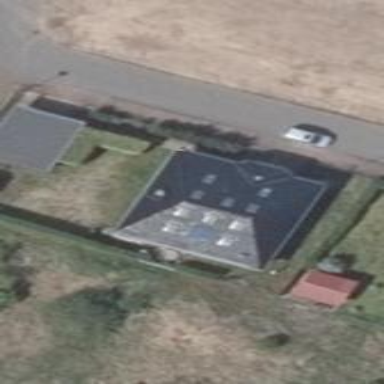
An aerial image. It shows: House with hipped roof.